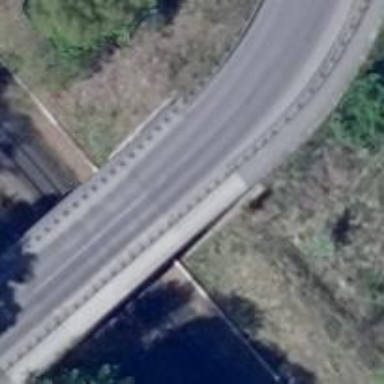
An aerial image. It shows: Concrete path on bridge.